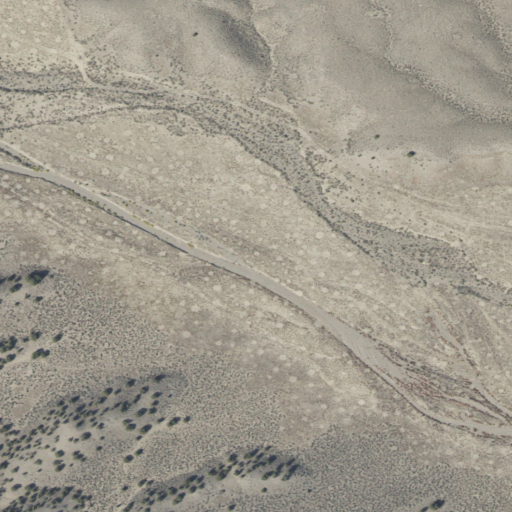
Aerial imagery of valley in Utah named Box Canyon containing only shrub